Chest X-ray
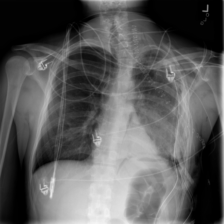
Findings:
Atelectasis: negative
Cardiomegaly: negative
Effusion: negative
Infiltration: negative
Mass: negative
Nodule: negative
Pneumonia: negative
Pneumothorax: negative
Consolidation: negative
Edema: negative
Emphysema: negative
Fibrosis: negative
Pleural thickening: negative
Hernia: negative